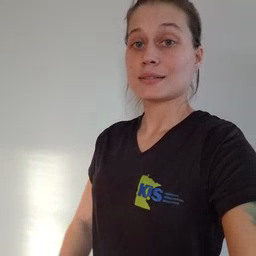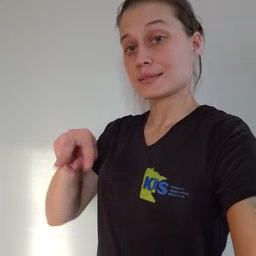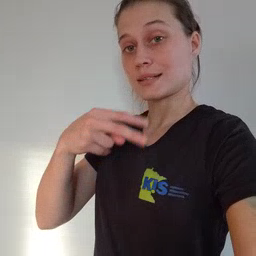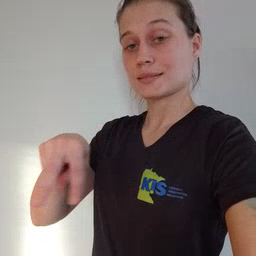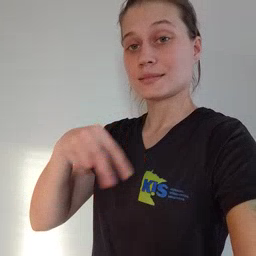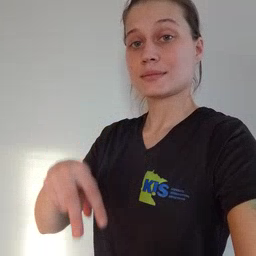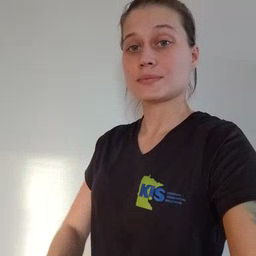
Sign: dance